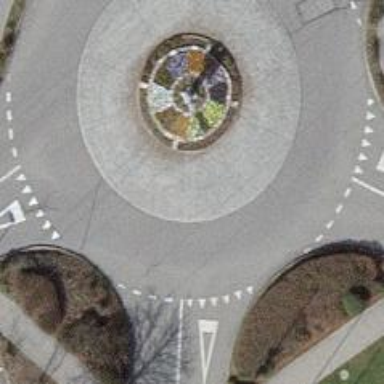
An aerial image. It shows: Roundabout on residential road with asphalt surface.